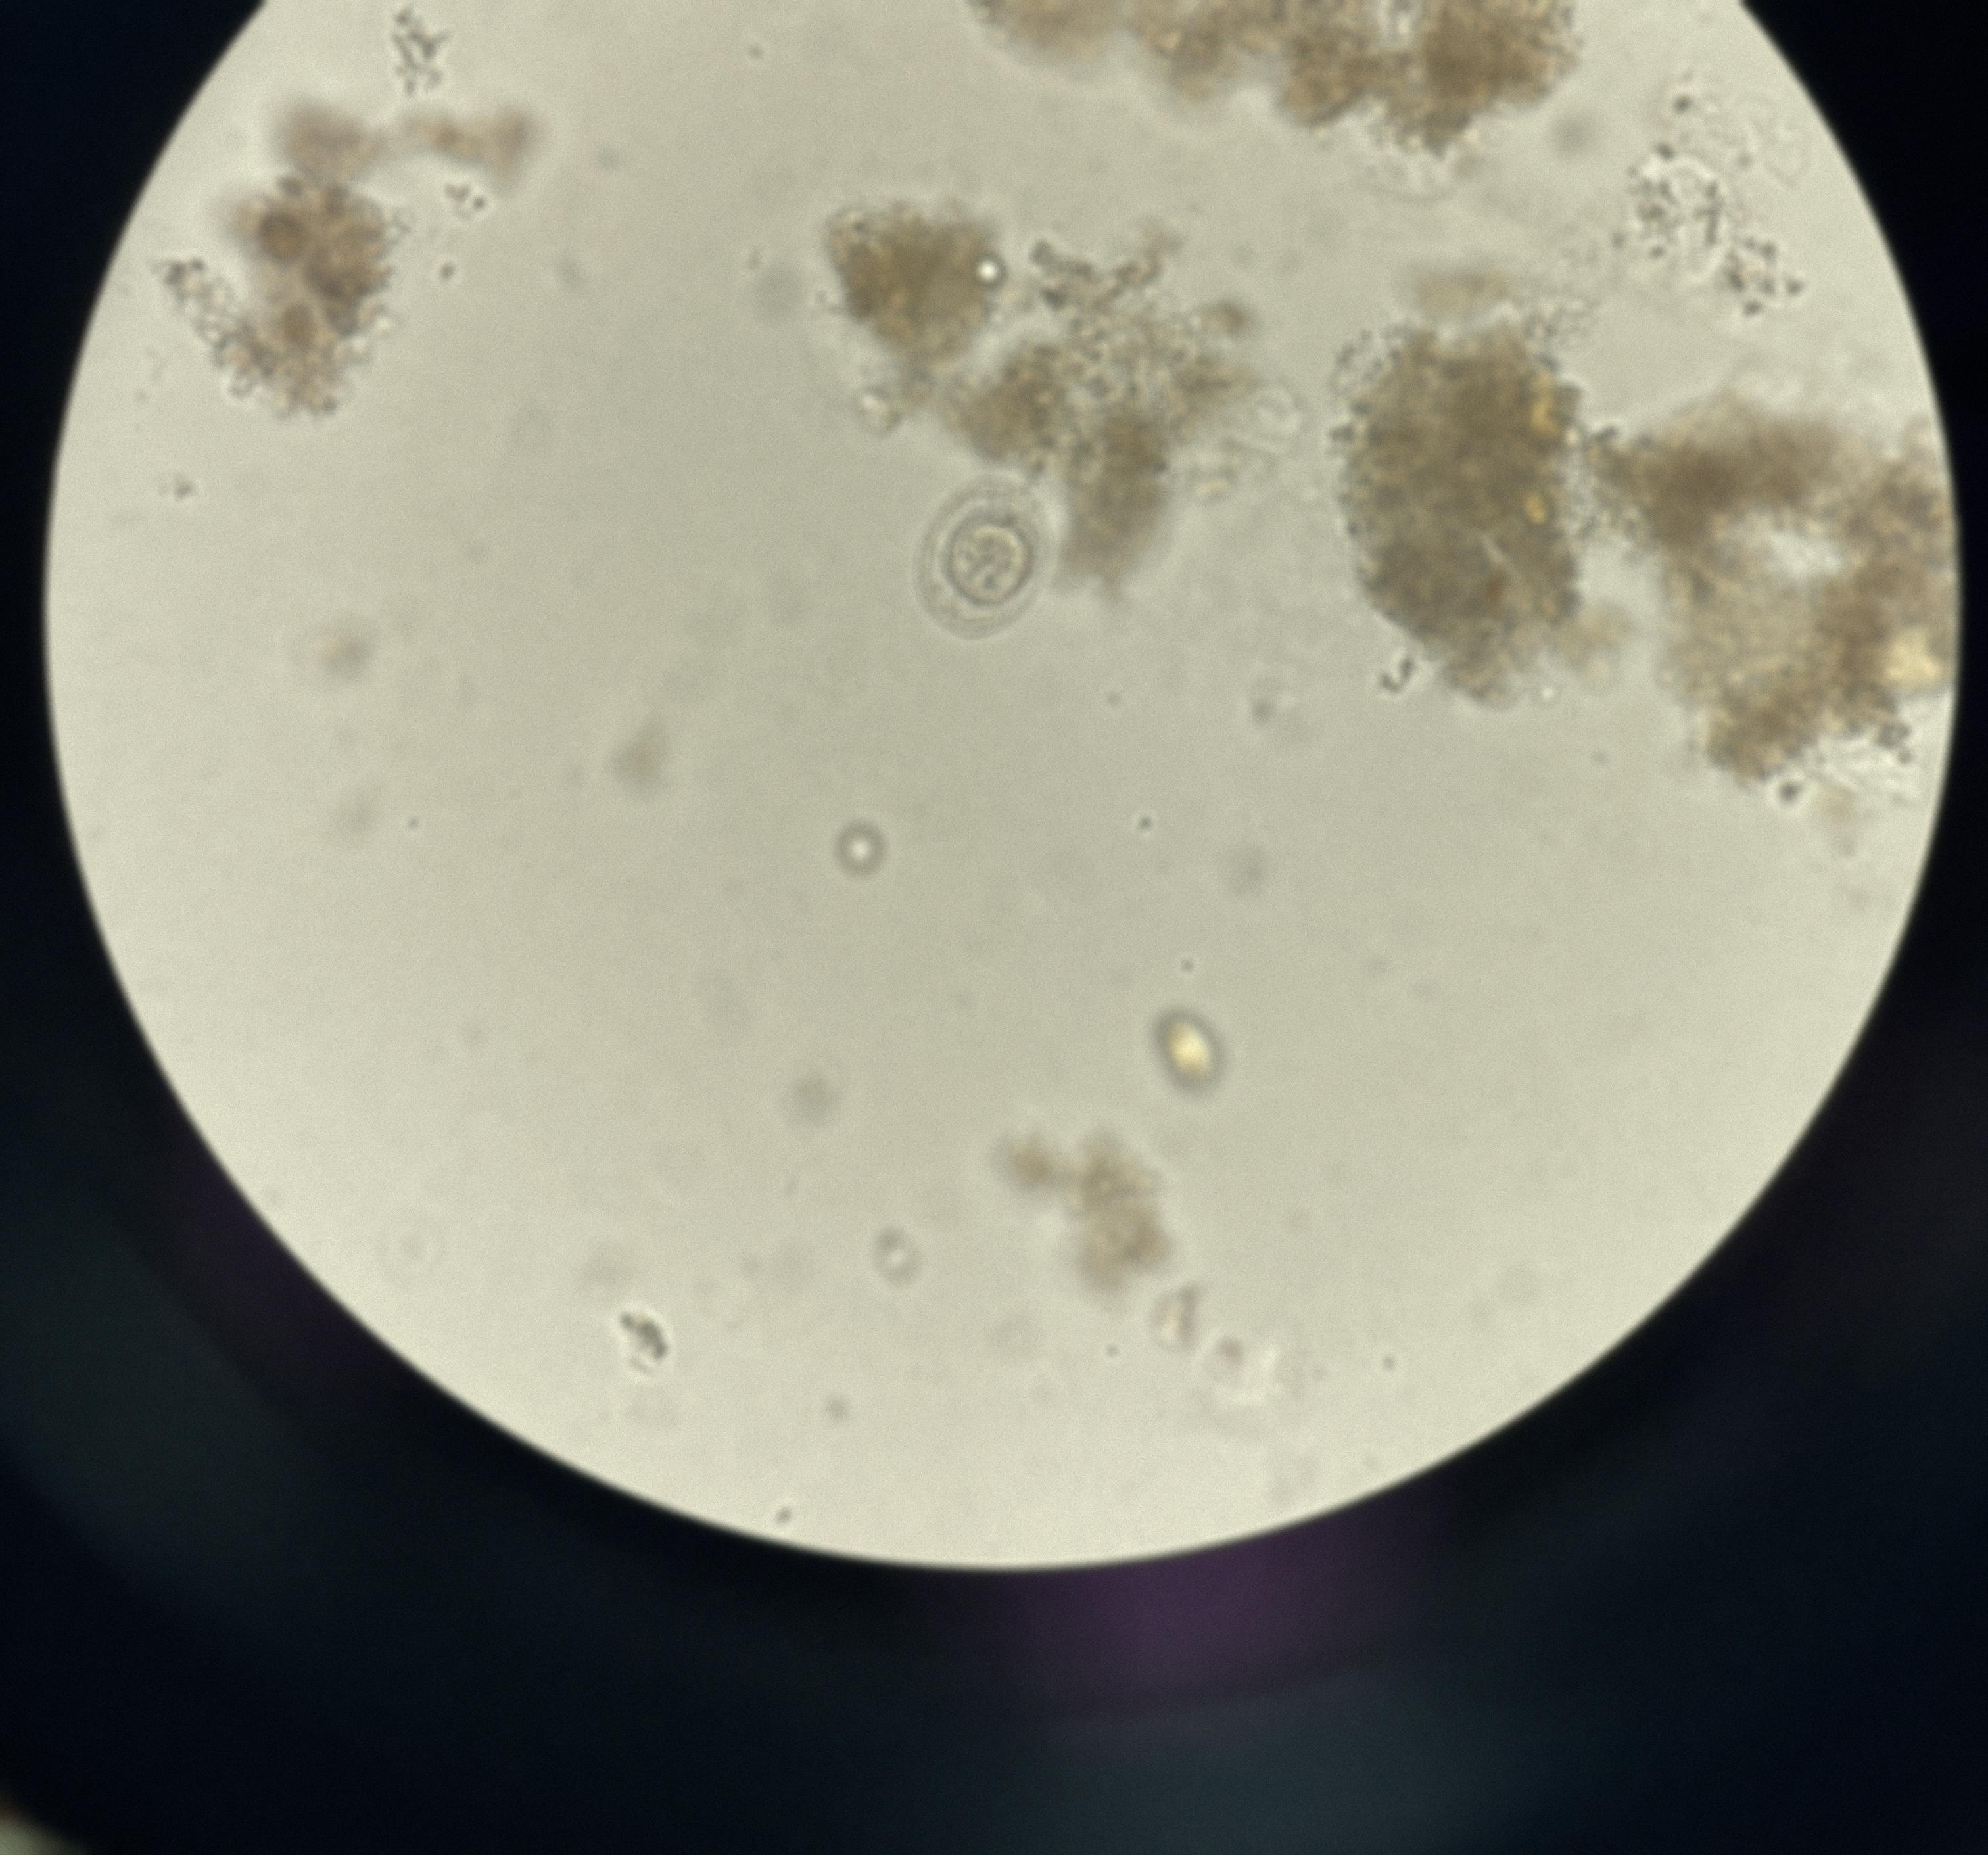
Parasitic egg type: Hymenolepis nana